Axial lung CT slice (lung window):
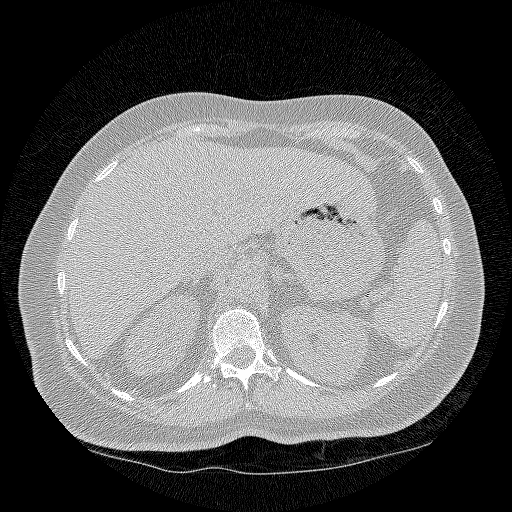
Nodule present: no